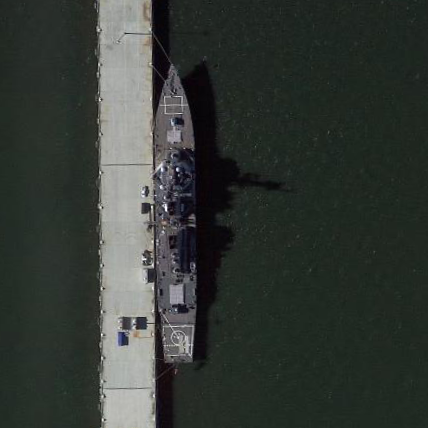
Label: destroyer